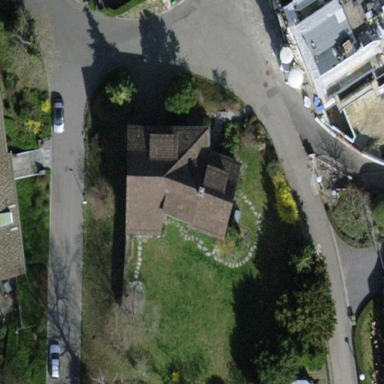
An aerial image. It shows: Detached building with gabled roof.